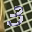
Label: 3